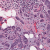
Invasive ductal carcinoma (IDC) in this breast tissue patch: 1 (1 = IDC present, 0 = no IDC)